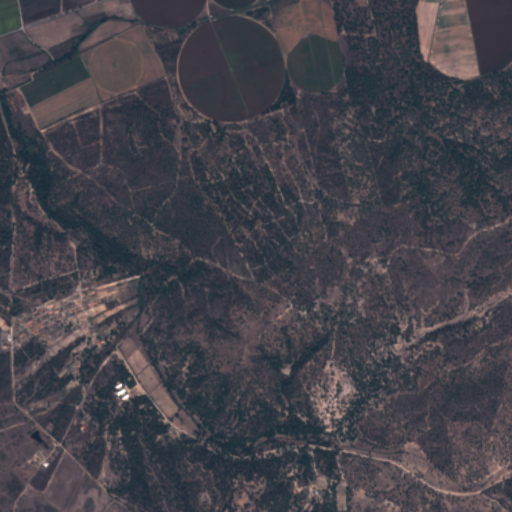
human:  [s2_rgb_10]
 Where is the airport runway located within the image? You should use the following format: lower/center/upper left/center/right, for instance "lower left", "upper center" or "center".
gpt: The airport runway is located in the lower left of the image.
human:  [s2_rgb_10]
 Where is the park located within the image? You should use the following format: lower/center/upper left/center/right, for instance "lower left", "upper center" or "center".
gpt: The park is located in the center left of the image.
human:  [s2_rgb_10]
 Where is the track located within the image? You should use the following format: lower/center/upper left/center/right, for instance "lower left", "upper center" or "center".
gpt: There is no track in the image.